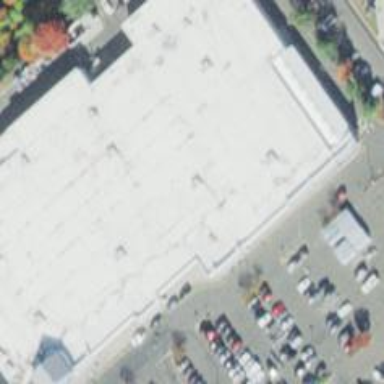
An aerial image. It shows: Supermarket.